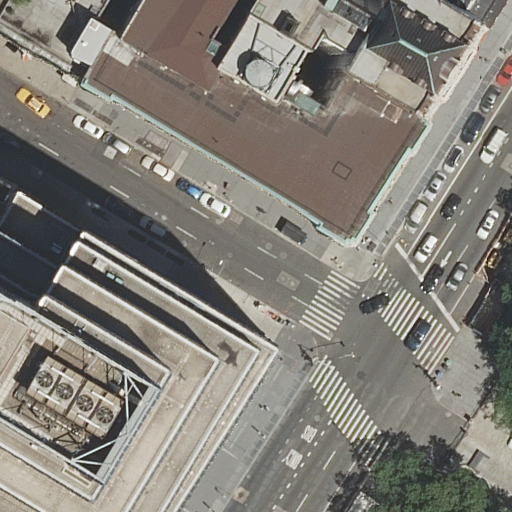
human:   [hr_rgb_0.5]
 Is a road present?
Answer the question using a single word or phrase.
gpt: yes

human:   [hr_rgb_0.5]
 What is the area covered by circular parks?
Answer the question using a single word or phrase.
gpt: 0m2

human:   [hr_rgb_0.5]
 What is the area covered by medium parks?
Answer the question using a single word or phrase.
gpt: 345m2

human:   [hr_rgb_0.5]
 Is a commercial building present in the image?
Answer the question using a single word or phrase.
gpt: no

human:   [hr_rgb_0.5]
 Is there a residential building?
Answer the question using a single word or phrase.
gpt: yes

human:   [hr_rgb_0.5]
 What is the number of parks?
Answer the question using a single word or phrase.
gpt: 1

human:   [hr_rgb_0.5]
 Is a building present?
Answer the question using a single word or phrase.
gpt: yes

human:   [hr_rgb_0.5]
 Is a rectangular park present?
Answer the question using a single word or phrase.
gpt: yes

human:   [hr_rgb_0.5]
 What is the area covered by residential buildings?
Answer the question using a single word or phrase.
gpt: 4812m2

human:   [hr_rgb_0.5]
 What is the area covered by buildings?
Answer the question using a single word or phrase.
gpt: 4812m2

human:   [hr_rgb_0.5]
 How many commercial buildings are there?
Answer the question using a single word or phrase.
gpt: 0

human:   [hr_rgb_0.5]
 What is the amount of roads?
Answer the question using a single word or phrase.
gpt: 4

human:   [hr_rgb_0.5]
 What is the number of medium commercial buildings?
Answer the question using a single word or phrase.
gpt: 0

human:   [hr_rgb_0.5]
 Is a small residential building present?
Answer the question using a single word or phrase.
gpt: yes

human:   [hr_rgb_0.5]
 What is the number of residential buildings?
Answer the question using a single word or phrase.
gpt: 6

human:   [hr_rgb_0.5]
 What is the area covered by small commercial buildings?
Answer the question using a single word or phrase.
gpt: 0m2

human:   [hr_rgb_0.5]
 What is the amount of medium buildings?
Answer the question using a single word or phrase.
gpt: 1

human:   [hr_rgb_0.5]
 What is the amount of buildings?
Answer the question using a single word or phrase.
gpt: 6

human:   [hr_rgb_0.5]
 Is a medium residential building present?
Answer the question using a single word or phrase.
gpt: yes

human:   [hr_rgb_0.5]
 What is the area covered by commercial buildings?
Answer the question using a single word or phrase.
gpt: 0m2

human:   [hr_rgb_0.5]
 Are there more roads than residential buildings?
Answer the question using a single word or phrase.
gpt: no

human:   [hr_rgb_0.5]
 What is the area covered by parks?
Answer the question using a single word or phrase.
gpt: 345m2

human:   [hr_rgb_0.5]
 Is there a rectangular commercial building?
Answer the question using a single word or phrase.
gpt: no

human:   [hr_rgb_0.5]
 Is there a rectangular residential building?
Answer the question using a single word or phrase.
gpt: yes

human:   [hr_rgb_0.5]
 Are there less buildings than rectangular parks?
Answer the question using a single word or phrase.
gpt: no

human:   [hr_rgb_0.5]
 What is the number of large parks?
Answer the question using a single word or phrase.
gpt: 0

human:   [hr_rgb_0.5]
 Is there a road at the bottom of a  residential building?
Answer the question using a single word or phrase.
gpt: yes

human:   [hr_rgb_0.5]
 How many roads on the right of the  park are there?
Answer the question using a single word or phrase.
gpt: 0

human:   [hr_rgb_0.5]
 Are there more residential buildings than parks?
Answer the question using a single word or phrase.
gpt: yes

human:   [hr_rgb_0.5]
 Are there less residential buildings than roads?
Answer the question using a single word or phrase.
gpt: no

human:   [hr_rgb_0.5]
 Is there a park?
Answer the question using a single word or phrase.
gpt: yes

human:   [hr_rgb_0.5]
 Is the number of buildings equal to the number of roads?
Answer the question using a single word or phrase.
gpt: no

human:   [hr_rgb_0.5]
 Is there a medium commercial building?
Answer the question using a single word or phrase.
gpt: no

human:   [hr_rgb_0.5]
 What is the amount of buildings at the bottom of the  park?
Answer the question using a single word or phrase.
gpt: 0

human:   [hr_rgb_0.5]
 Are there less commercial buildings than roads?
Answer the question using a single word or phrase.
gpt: yes

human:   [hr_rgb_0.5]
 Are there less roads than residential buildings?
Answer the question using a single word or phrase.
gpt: yes

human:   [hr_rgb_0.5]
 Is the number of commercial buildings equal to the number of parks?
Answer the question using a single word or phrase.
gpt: no

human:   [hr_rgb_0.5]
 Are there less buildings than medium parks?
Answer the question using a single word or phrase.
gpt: no

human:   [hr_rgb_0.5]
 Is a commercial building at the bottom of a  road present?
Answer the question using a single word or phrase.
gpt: no

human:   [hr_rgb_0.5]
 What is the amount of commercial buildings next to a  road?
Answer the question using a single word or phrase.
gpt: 0

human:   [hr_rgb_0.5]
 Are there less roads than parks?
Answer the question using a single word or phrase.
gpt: no

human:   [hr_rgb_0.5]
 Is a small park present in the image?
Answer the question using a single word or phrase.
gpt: no

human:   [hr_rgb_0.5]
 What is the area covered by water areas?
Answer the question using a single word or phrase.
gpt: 0m2

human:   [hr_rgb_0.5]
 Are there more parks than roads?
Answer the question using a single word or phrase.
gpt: no

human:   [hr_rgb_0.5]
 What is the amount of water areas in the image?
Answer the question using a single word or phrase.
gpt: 0

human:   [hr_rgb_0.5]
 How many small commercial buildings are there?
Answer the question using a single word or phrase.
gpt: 0

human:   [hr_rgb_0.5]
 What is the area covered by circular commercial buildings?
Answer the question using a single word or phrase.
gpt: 0m2

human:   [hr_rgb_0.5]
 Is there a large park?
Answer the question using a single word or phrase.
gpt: no

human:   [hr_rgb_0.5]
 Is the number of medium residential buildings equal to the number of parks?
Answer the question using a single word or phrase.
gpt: yes

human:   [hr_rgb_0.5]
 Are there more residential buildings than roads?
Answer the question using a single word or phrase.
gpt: yes

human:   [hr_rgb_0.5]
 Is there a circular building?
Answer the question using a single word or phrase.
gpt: no

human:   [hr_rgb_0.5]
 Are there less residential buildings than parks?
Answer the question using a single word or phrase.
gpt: no

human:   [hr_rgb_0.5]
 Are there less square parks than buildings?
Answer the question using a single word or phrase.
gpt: yes

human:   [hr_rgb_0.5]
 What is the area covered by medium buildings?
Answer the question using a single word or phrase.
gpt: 242m2

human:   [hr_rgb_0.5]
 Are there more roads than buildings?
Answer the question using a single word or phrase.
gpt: no

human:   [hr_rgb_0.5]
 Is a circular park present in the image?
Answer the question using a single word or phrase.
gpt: no

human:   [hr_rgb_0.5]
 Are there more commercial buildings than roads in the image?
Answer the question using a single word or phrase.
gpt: no

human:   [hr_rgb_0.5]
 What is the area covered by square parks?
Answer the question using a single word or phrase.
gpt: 0m2

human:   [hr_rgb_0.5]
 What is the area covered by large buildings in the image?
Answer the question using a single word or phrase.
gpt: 4514m2

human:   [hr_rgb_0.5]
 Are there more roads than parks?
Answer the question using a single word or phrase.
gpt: yes

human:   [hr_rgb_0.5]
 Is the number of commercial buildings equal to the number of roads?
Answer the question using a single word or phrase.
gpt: no

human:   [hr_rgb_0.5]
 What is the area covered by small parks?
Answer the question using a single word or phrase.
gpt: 0m2

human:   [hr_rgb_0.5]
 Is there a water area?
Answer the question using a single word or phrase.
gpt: no

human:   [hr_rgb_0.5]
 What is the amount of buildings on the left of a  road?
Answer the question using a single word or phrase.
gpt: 5